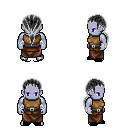
a pixel art fantasy rpg character, male body template, dark elf, purple skin, leather chest armor, robe skirt, gray ponytail hairstyle, white cloth bandages, black slippers, four views (front, back, left, right), 2x2 character sprite sheet, small pixel art, hard edges, no anti-aliasing